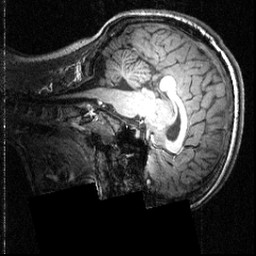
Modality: T1w
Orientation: sagittal
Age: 20
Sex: female
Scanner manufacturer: siemens
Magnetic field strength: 3.951 T
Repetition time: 1.5 s
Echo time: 0.00335 s